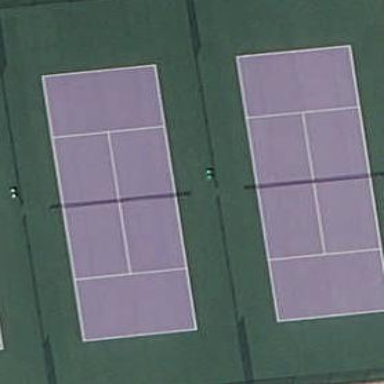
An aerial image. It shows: Tennis court on pitch.